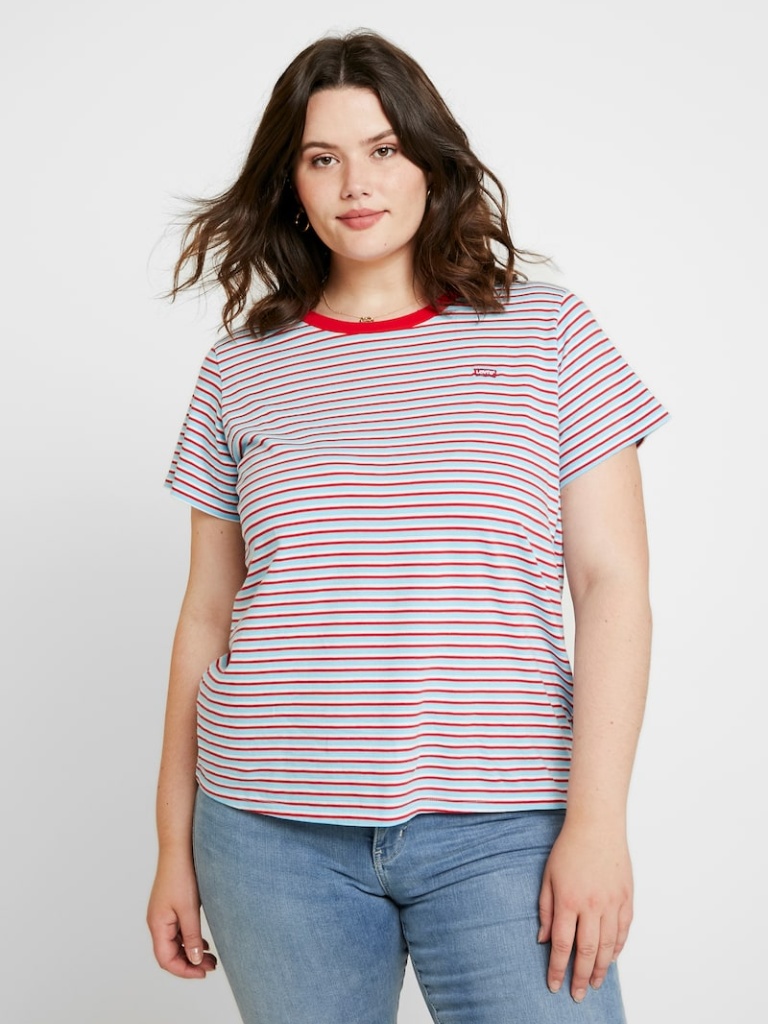
cotton relaxed short sleeve hip length Untucked crew t-shirt